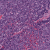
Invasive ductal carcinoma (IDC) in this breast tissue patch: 1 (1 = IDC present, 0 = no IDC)